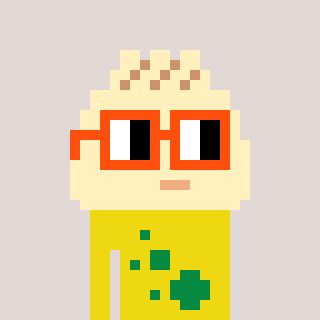
a pixel art character with square orange glasses, a porkbao-shaped head and a yellow-colored body on a warm background